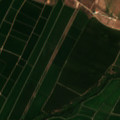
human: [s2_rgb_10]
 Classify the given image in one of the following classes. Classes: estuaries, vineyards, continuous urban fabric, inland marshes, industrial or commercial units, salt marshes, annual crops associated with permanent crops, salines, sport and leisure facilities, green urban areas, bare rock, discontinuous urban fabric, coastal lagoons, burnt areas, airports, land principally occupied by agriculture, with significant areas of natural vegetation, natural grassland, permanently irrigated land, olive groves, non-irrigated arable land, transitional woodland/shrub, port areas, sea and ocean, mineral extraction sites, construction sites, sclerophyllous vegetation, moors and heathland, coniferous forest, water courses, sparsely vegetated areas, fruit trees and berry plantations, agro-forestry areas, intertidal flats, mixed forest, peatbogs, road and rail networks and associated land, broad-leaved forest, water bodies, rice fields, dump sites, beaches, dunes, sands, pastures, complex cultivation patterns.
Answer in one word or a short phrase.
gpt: permanently irrigated land, rice fields, complex cultivation patterns